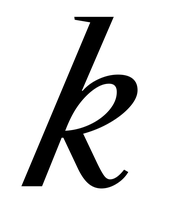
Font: LibreCaslonText-Italic_Italic